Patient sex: M
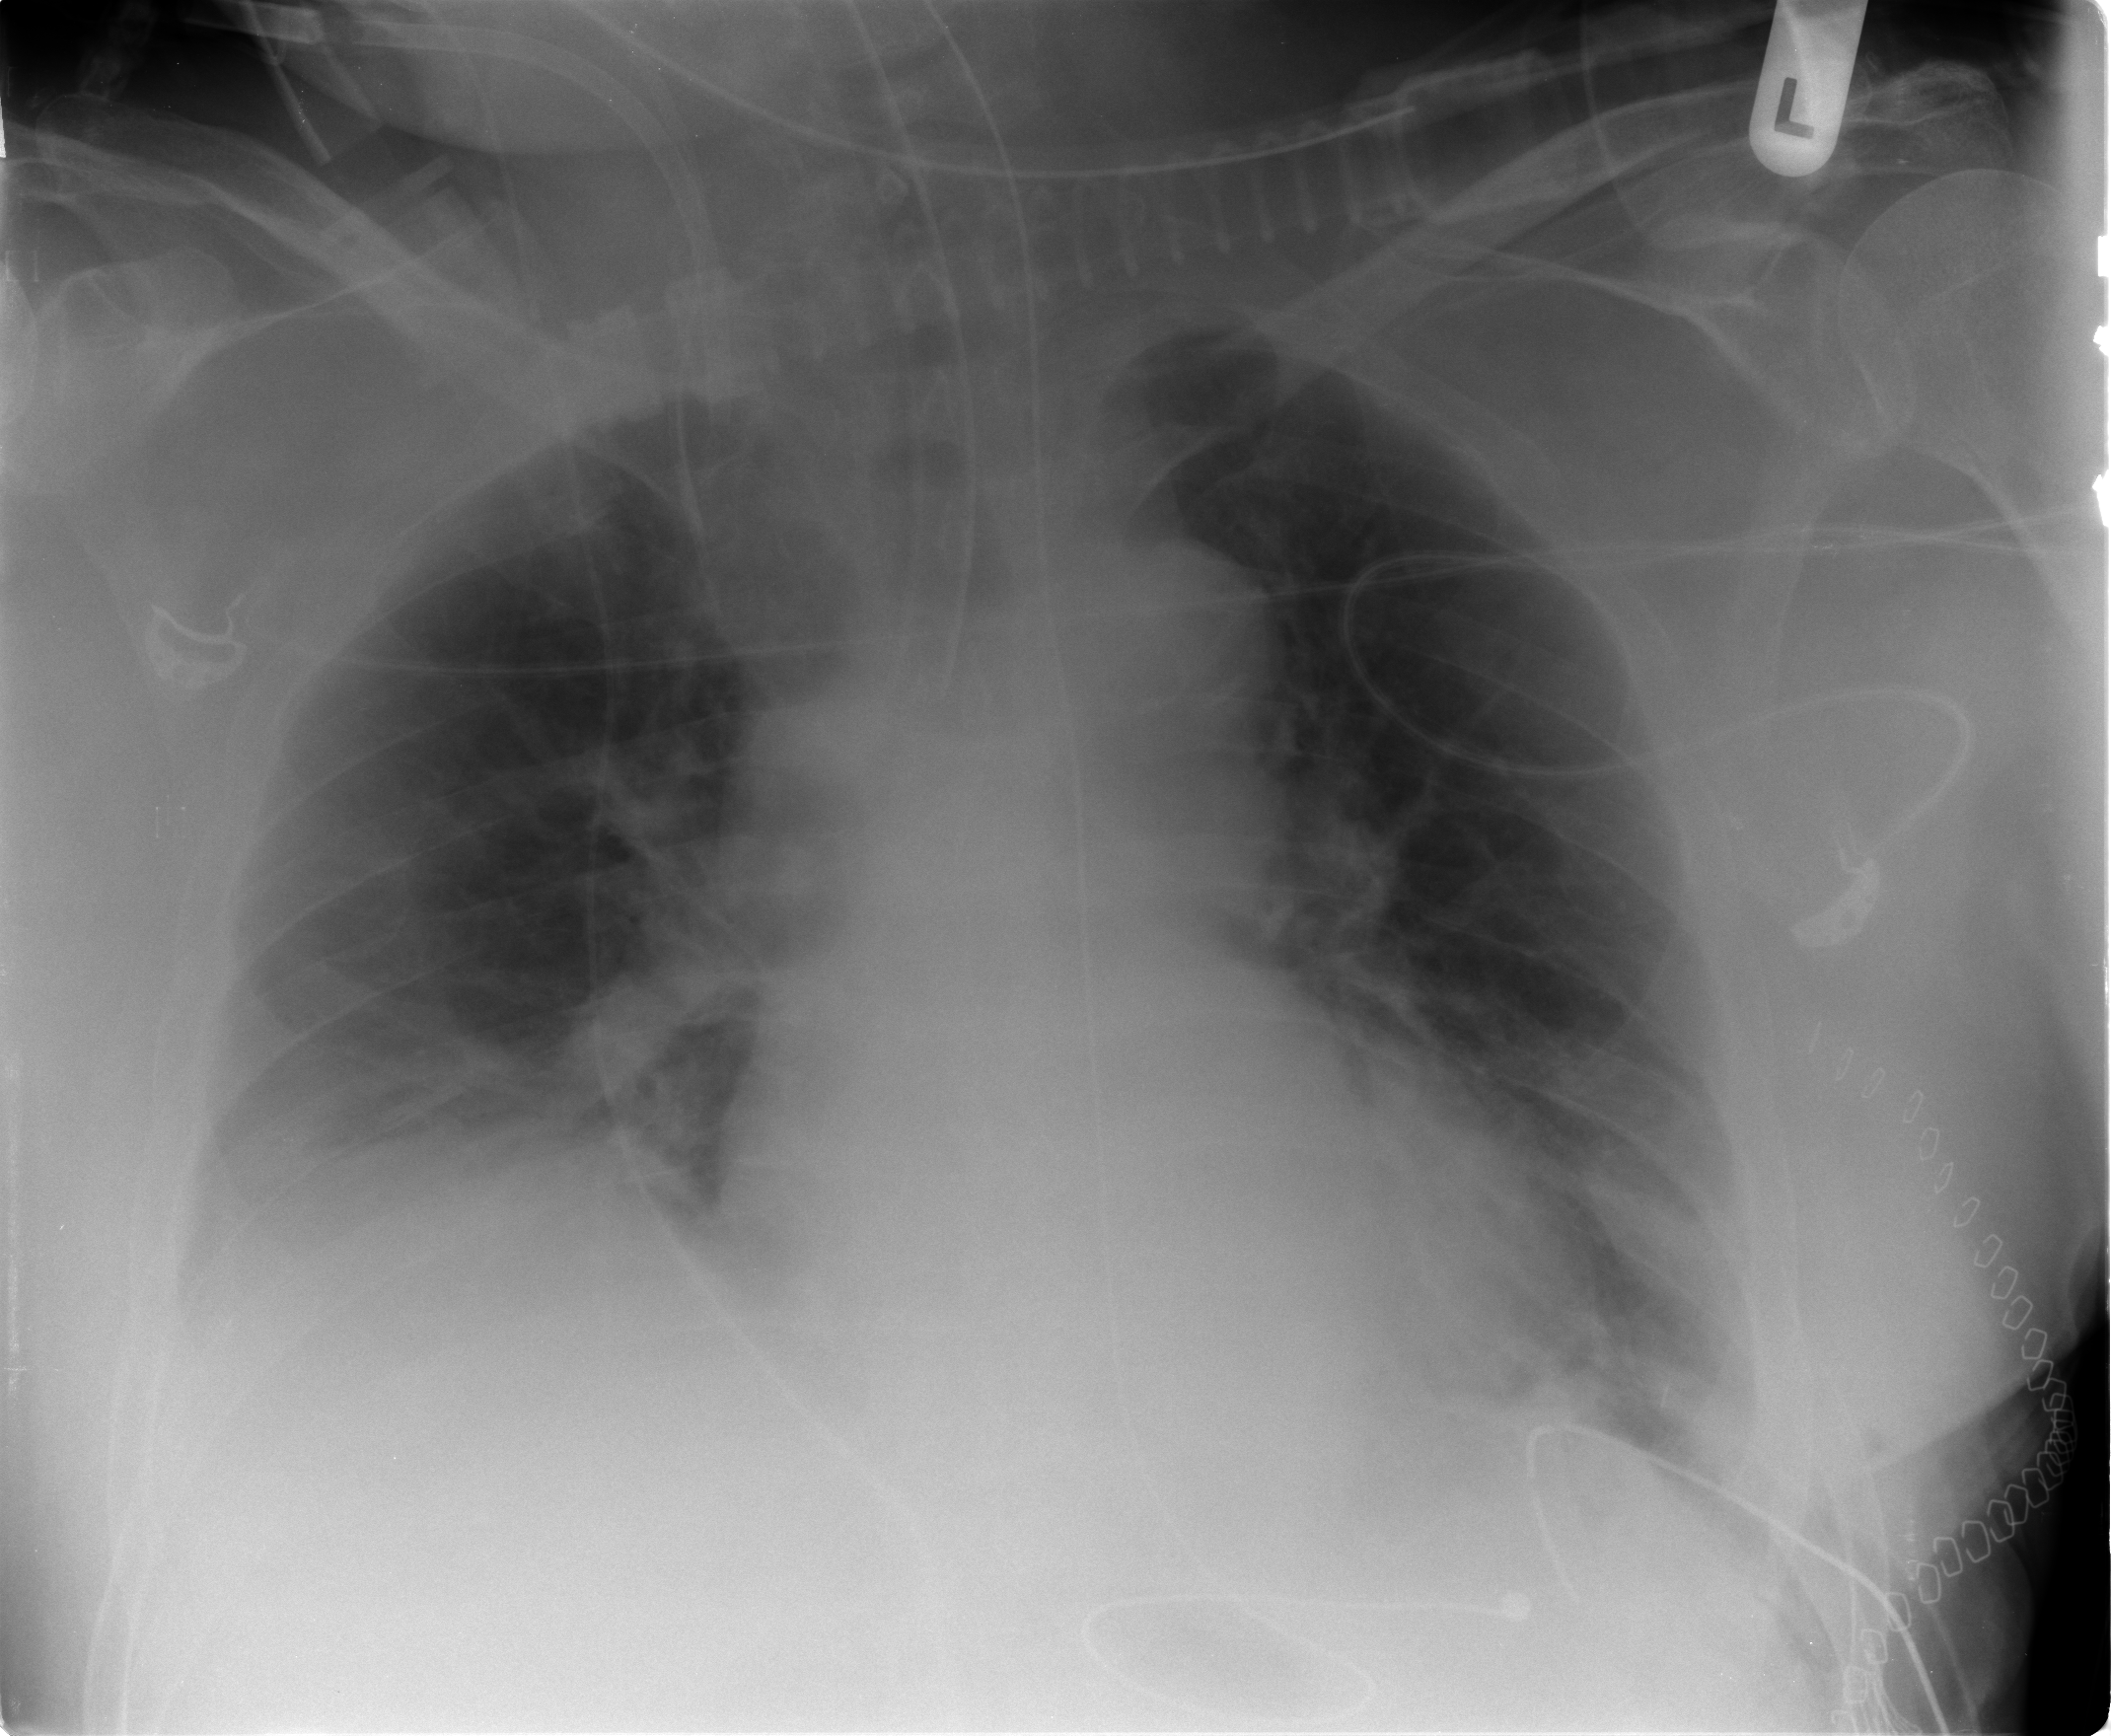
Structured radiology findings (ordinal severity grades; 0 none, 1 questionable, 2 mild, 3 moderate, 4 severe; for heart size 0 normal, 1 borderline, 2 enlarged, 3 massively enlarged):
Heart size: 1
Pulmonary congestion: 1
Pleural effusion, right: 2
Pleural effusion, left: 0
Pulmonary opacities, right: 0
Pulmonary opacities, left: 1
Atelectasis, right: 2
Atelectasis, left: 2